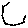
Label: hexagon